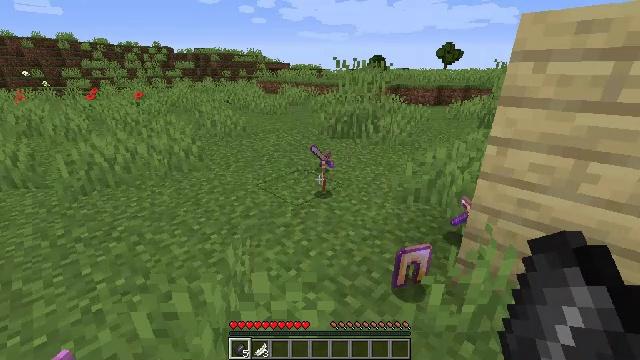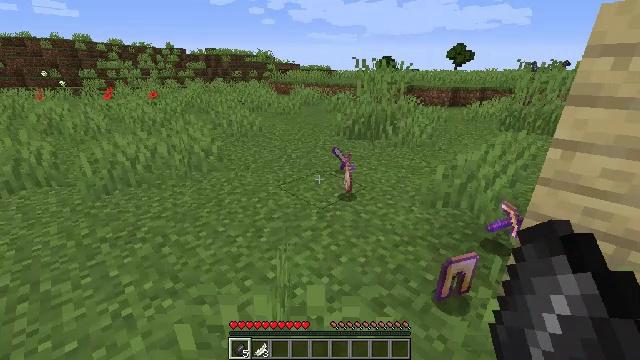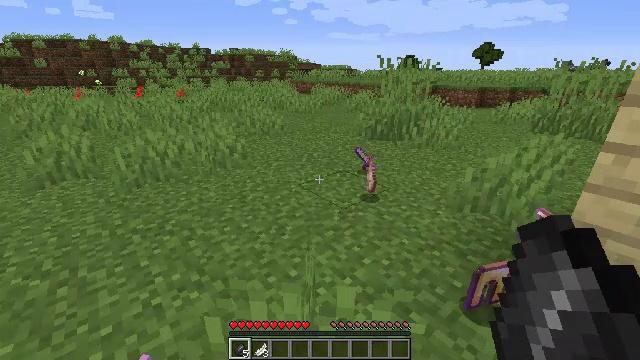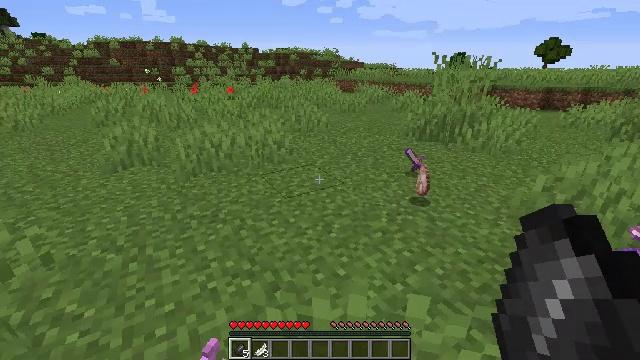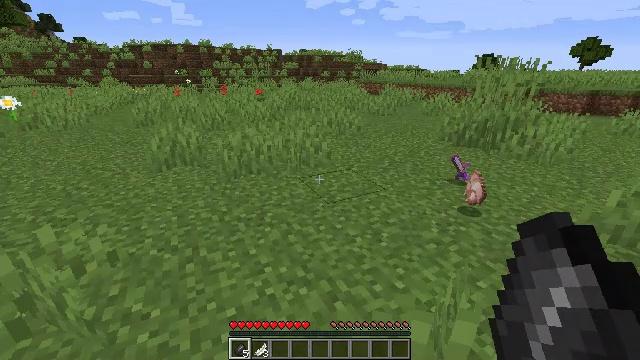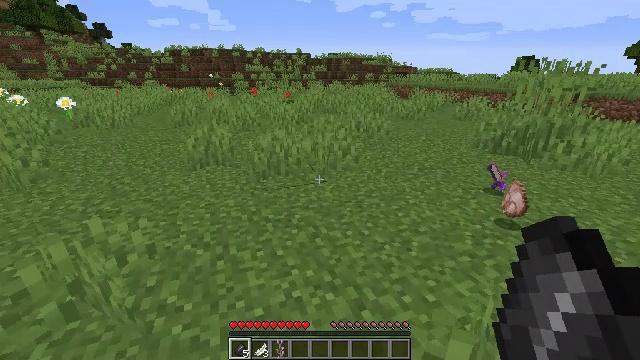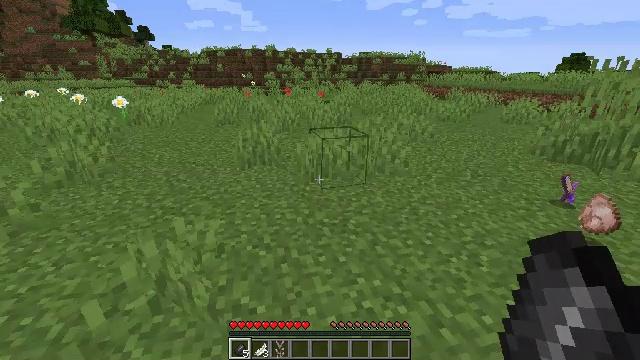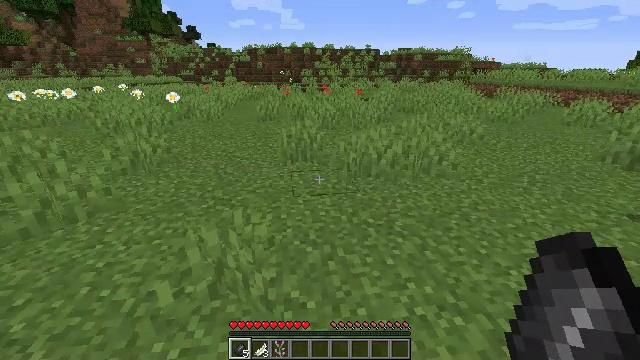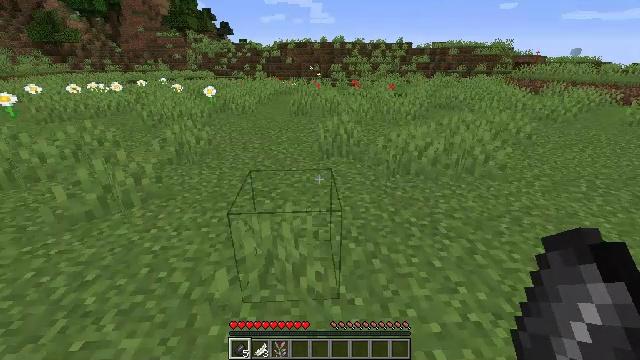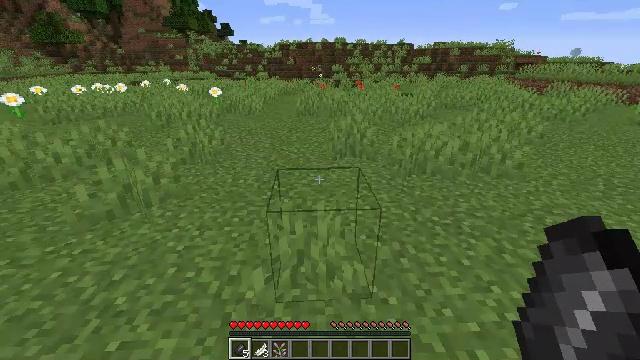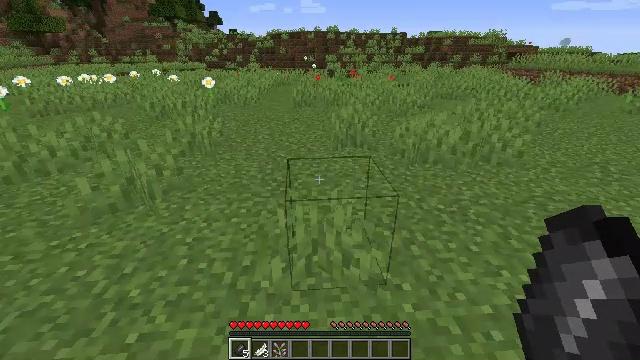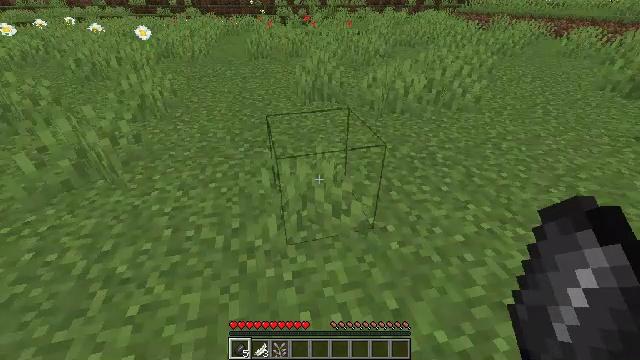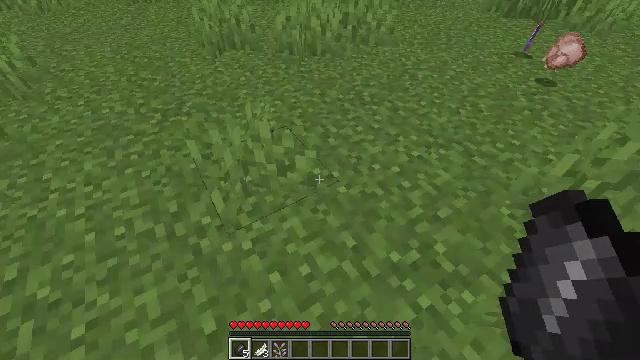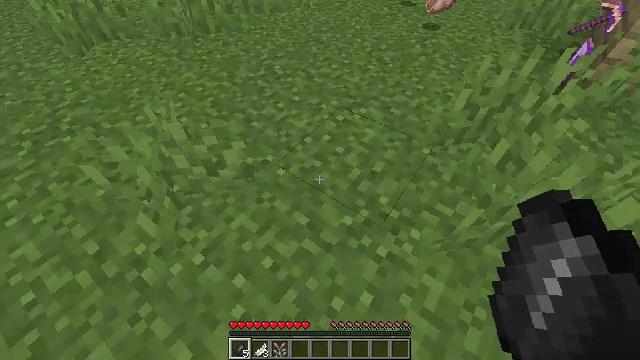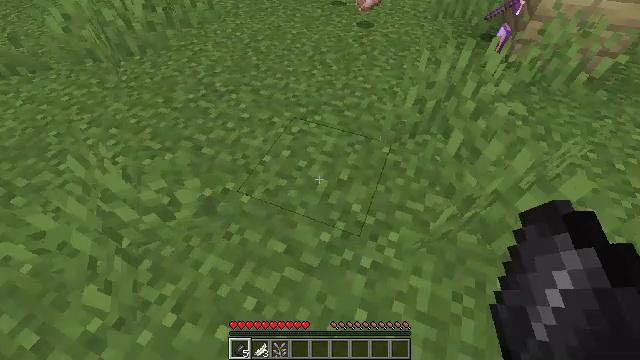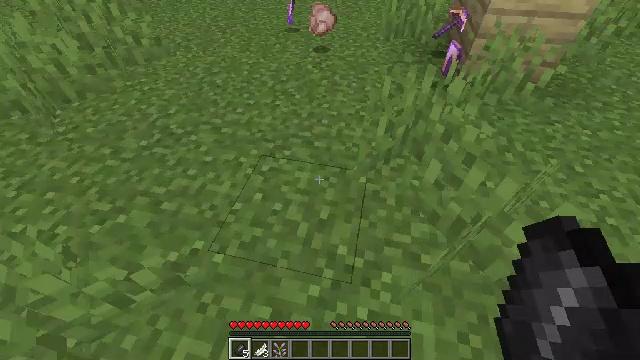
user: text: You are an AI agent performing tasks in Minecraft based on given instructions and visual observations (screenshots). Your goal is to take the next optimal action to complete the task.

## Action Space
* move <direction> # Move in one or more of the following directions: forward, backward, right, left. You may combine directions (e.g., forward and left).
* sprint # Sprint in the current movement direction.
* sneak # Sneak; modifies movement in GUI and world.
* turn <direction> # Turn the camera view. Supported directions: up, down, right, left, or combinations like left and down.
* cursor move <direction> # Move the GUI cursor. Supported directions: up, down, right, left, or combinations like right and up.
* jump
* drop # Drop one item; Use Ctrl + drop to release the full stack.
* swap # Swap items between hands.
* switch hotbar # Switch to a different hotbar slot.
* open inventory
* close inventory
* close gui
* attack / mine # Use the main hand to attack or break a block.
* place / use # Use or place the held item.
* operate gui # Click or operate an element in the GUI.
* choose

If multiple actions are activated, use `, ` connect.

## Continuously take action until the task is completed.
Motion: motion action
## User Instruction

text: Drop a lilac.
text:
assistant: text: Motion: move left, turn left
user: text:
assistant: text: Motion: move left, turn left
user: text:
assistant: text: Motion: move left, turn left
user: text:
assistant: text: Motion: move left, turn left
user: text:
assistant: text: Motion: move left, turn left
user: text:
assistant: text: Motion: move left, turn left
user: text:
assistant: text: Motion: move left, turn left
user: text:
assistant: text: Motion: move left, turn left and down
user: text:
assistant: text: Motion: move left
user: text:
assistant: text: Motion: move left, turn right and down
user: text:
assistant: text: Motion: turn right and down
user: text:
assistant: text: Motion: move forward, turn right and down
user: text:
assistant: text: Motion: move forward, turn right and down
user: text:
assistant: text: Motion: move forward, turn right
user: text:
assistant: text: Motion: move forward, turn right and up
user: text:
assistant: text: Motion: move forward, turn right and up
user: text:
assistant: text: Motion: move forward, turn right and up
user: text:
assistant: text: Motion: move forward, turn right
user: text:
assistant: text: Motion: move forward
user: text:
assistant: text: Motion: move forward
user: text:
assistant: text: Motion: move forward
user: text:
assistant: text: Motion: move forward
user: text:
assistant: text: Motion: move forward
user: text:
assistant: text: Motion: move forward
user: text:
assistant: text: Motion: move forward
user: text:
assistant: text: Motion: move forward, turn right
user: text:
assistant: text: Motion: move forward, turn right
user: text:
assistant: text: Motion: move forward, turn right and up
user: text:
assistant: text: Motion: move forward, turn right and up
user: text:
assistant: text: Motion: move forward, turn right